Interaction volume radius: 10 \u00c5
Interaction volume height: 20 \u00c5
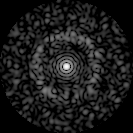
Disorder parameter: 0.8237